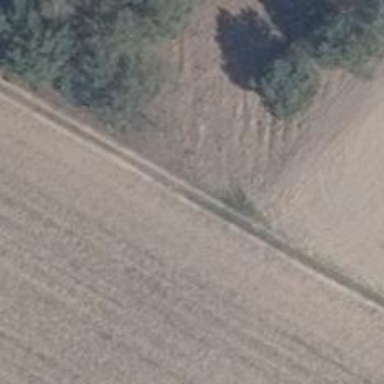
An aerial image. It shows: Track with very rough surface.